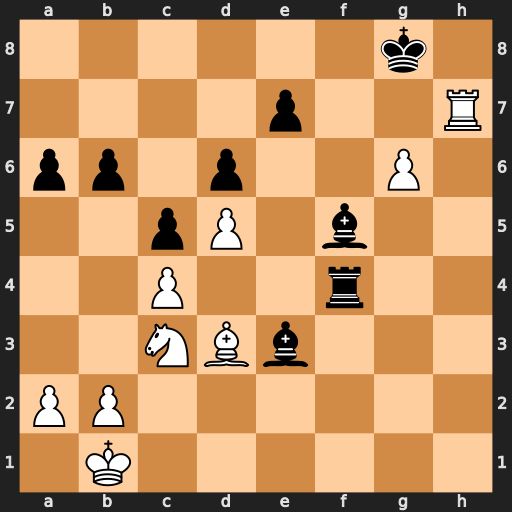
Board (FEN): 6k1/4p2R/pp1p2P1/2pP1b2/2P2r2/2NBb3/PP6/1K6
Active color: w
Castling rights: -
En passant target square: -
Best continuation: Bxf5 Rxf5 Rxe7 Rf1+ Kc2